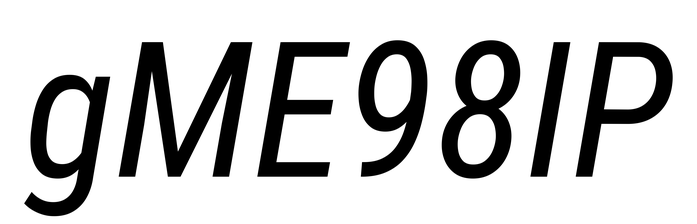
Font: Roboto-Italic_Condensed_Italic